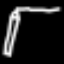
Label: pencil